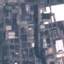
Land use / land cover class: Industrial